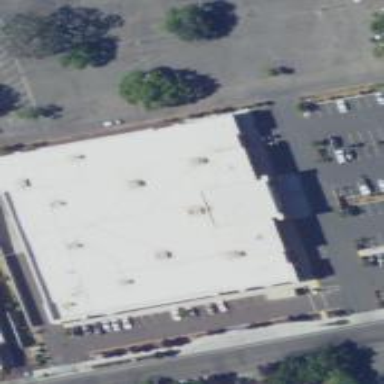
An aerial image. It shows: Retail building.